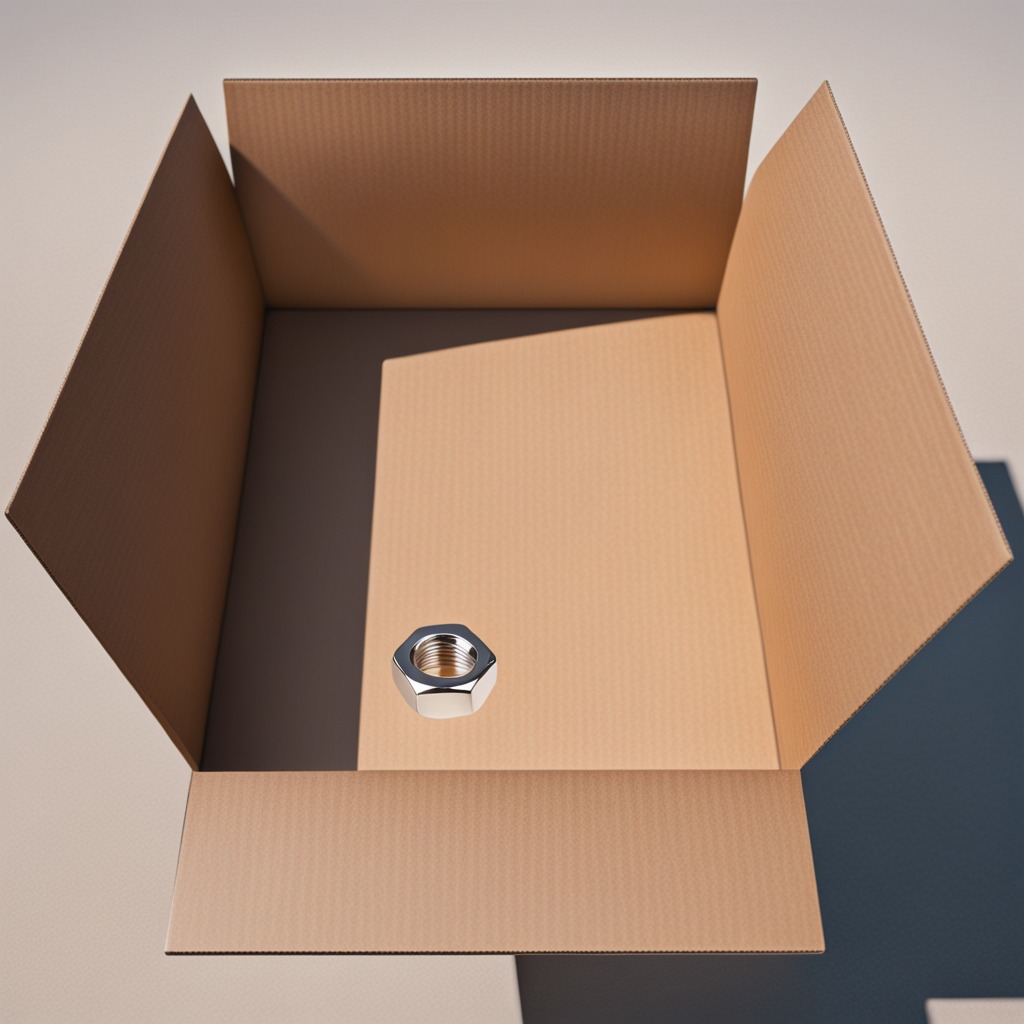
A metal nut lies on a cardboard box surface in an outdoor workshop during daytime bright natural light soft shadows slightly creased but